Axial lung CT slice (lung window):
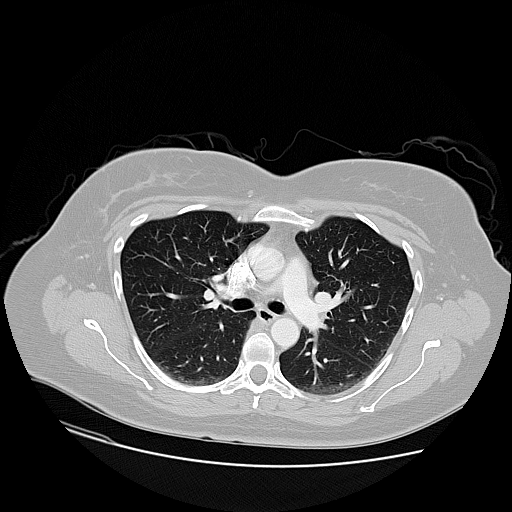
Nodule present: no